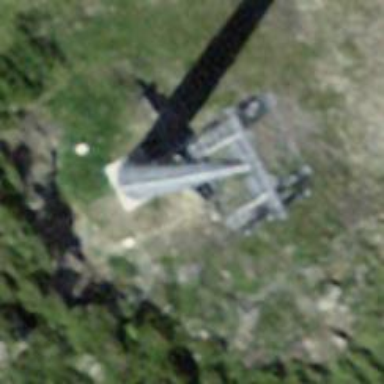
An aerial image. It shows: Pylon used for aerialway.